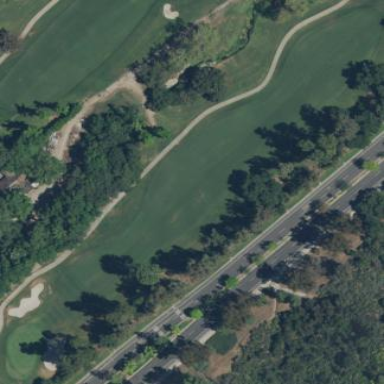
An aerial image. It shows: Golf fairway in the image.